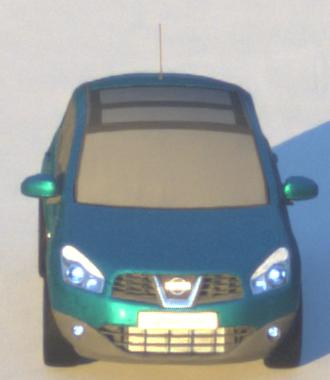
Make: Nissan
Model: Qashqai 1.6
Detailed model: Qashqai (J10)
Model produced from: 2010/03
Model produced until: 2010/08
Doors: 5
Color: blue
Road condition: dry road
Daytime: sunrise or sunset
Contrast: medium contrast